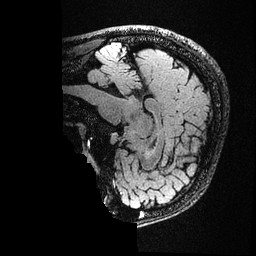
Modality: FLAIR
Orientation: sagittal
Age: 22
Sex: male
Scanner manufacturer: ge
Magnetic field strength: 3 T
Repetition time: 4.802 s
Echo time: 0.1157 s